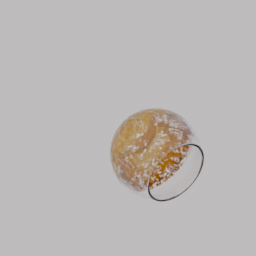
Label: decoration